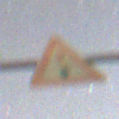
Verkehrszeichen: Lichtzeichenanlage
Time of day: Night
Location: Outdoor (Suburban)
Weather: Clear
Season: NotSpecified
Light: Artificial